Chest X-ray:
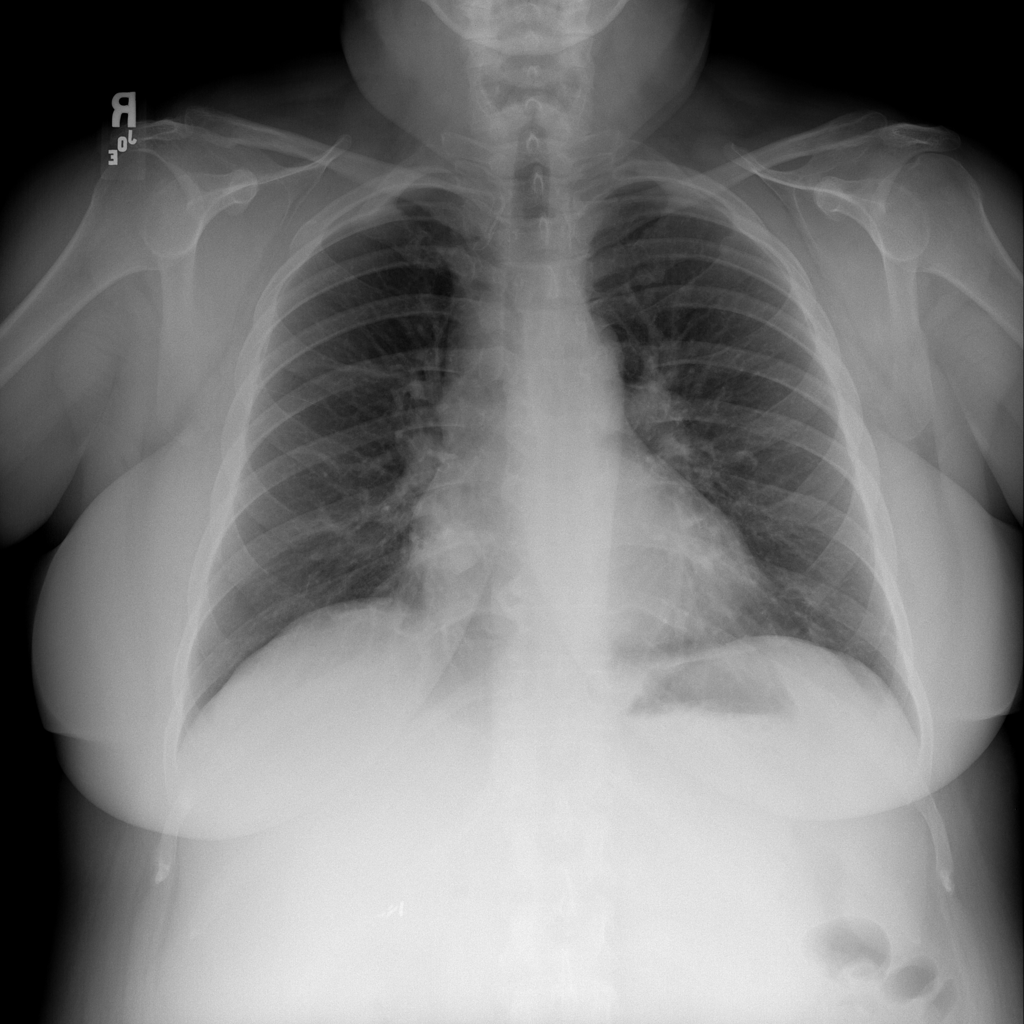
Findings: Nodule
No abnormal finding: no